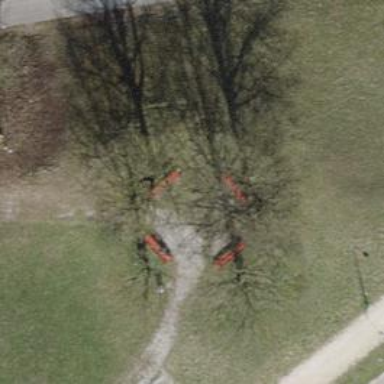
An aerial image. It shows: Red bench.